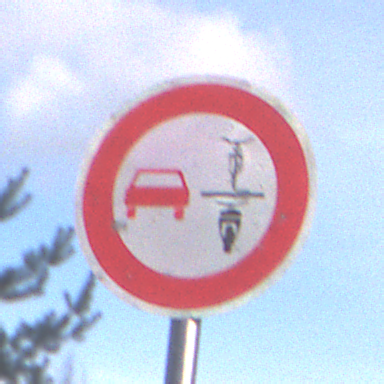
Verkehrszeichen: VerbotUeberholenEinspurigeFahrzeuge
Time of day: MorningAfternoon
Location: Outdoor (Nature)
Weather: PartlyCloudy
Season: NotSpecified
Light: Natural